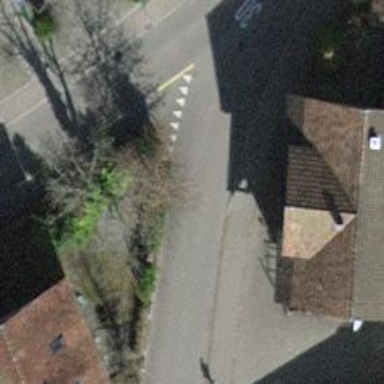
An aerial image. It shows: Residential road with asphalt surface and sidewalk on the left side.